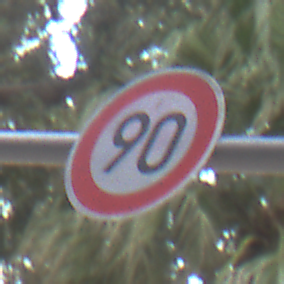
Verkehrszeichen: Geschwindigkeit90
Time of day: MorningAfternoon
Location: Outdoor (Suburban)
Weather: PartlyCloudy
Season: NotSpecified
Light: Natural